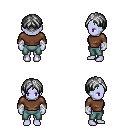
a pixel art fantasy rpg character, female body template, dark elf, purple skin, brown long-sleeve shirt, teal pants, gray parted hairstyle, white cloth bandages, four views (front, back, left, right), 2x2 character sprite sheet, small pixel art, hard edges, no anti-aliasing